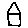
Label: house